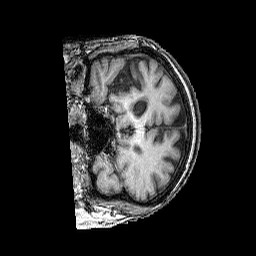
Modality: T1w
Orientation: coronal
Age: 75
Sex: female
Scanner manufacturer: siemens
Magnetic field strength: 3 T
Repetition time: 2.25 s
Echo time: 0.00411 s